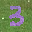
Label: 3